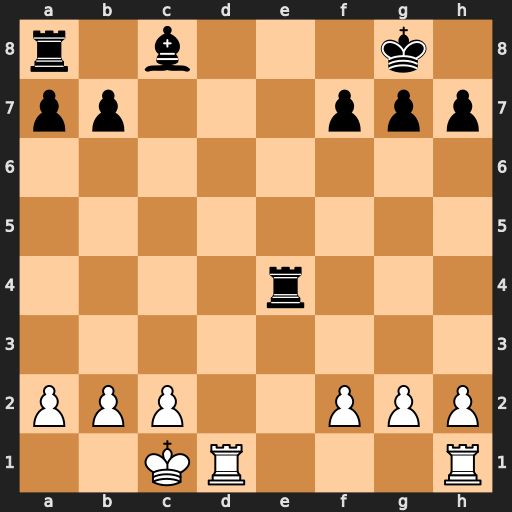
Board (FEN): r1b3k1/pp3ppp/8/8/4r3/8/PPP2PPP/2KR3R
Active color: w
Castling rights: -
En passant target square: -
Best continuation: Rd8+ Re8 Rxe8#